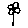
Label: flower